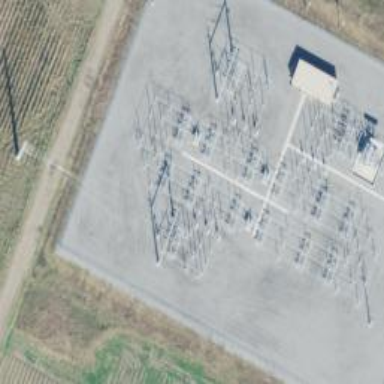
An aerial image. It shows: Switch for power supply.